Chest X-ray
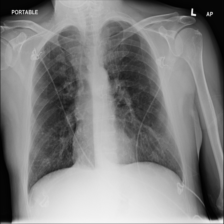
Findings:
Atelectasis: negative
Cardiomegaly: negative
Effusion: negative
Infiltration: negative
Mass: negative
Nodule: negative
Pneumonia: negative
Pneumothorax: negative
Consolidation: negative
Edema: negative
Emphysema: negative
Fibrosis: negative
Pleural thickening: negative
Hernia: negative